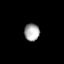
Tissue: lung
Cell type: Endothelial cells
Senescence score: 0.5565
Nuclear area (px): 257
Mean DAPI intensity: 169